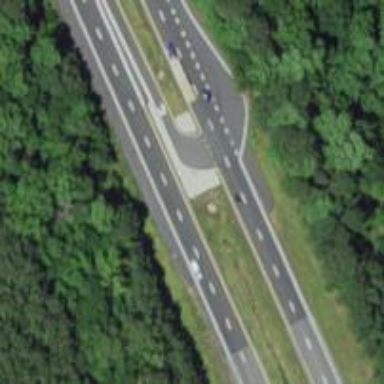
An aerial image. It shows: Trunk link highway.